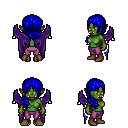
a pixel art fantasy rpg character, female body template, orc, green skin, purple wings, magenta pants, blue right-swept hairstyle, brown shoes, four views (front, back, left, right), 2x2 character sprite sheet, small pixel art, hard edges, no anti-aliasing